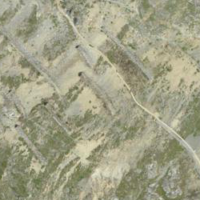
EUNIS habitat code: 31
Species observed at this site:
Prunella collaris
Silene acaulis
Ranunculus glacialis